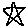
Label: star